Question: I am trying to Authenticate a web service by validating the IP address of the caller. The web service is meant to be internal to the network.
and in trying to do so the HttpContext.Current.Request.UserHostAddress has a weird value like "::1"
See debug point screenshot below.

Questions :
1. Why does this not work and give the proper ip of the client?
2. Is there a better way to authenticate the Web Service for an internal client?
Thanks in advance.
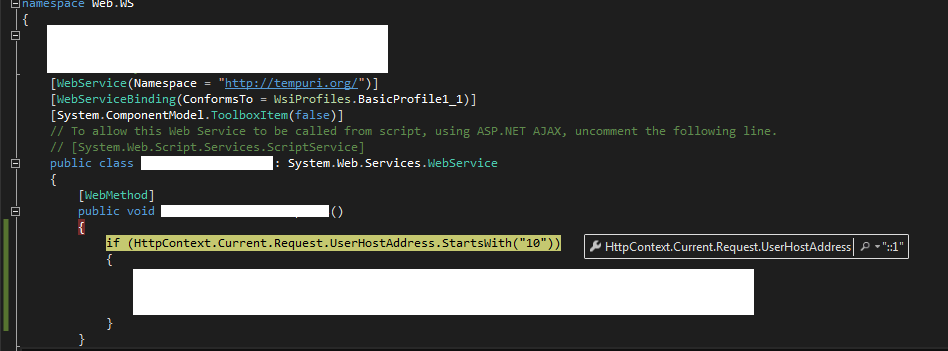
Answer: 1. Why does this not work and give the proper ip of the client?
It is indeed working and you are seeing "::1" because it's a reserved loopback address for ipv6 AKA localhost or 127.0.0.1 in ipv4
## IPv6
> The loopback address, 0000:0000:0000:0000:0000:0000:0000:0001, may be
abbreviated to ::1 by using both rules.
1. Is there a better way to authenticate the Web Service for an internal client?
You have to know the difference between Authentication & Authorization, i suggest you create a new question with more details on the authentication methods that you are using in your web service